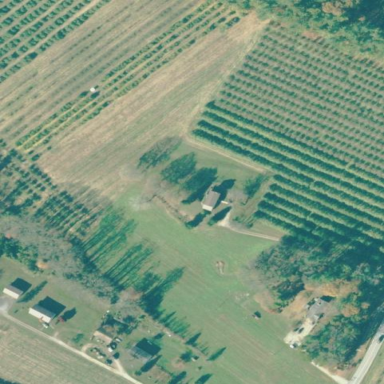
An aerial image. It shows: Orchard.